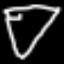
Label: diamond